Aerial crown-view tile of a tropical tree (Barro Colorado Island, Panama), acquired 20250616:
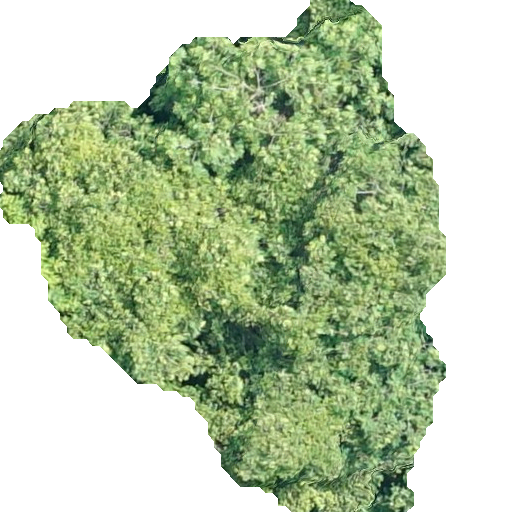
Species: Dipteryx oleifera
GBIF accepted scientific name: Dipteryx oleifera
Crown area: 221.459 m²